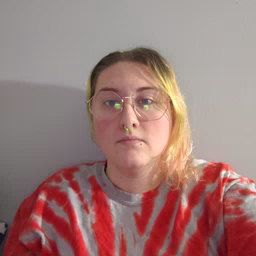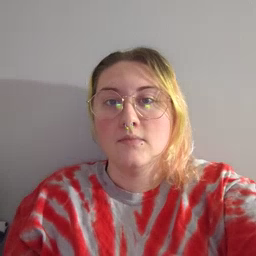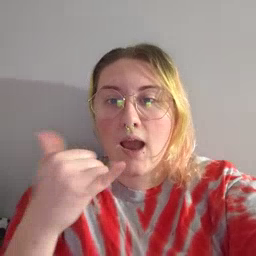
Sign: yellow